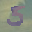
Label: 5